Question: - - <URL>
I have written some code to simulate some hardware I'm working with and uploaded it to the Arduino board. This code works. I know this, because I get the expected response from HyperTerminal.
However, when I try to connect using PySerial the connection does not error, but I get no response to the commands I send.
Why might this be?
Python code
'''
import serial
def main():
sp = serial.Serial()
sp.port = 'COM4'
sp.baudrate = 19200
sp.parity = serial.PARITY_NONE
sp.bytesize = serial.EIGHTBITS
sp.stopbits = serial.STOPBITS_ONE
sp.timeout = 0.5
sp.xonxoff = False
sp.rtscts = False
sp.dsrdtr = False
sp.open()
sp.write("GV
".encode('ascii'))
value = sp.readline()
print value
sp.write("GI
".encode('ascii'))
value = sp.readline()
print value
sp.close()
if __name__ == "__main__":
main()
'''
NB: the code on the Arduino sends back '
' at the end of a response to a command.
HyperTerminal configuration:

## Edit
I have found that if I increase the timeout to 10 seconds and add a 'sp.readline()' before I send anything, then I get responses to both commands.
How long is the hardware handshake usually between PySerial and an Arduino or USB RS-232 ports?
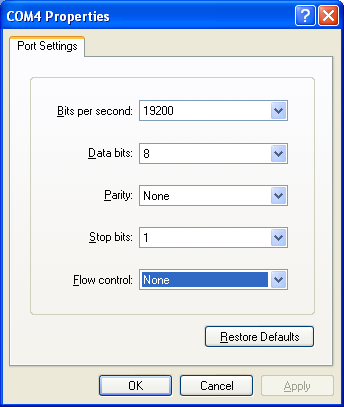
Answer: Can not verify this but it could be that you try and read before there is any data there, thus you get no reply back.
To test this you could try and poll until there is data
'''
value = None
while not value:
value = sp.readline()
print value
'''
The Arduino will reset when you open a serial connection, any data written during bootup will likely go to bit heaven. You could use a sleep for 2 seconds (could not find the exact time it takes, will likely vary anyway) before you do any reads/writes.
Alternatively you could write to it until you get a response back, after you get a return you start doing "real work".